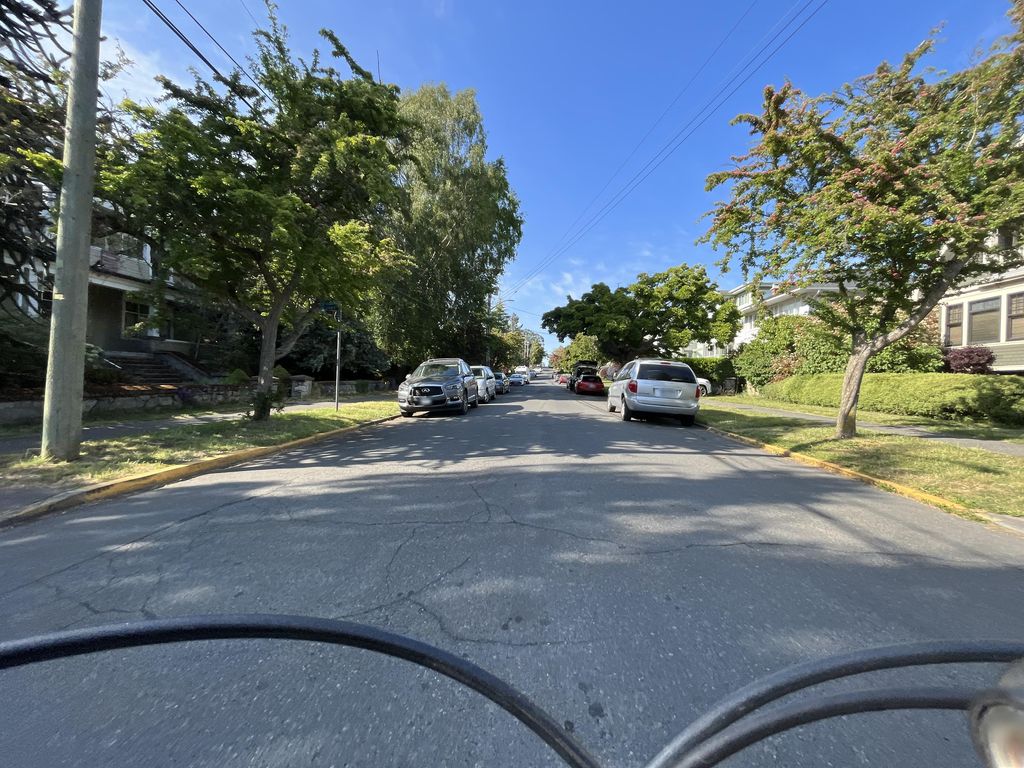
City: victoria